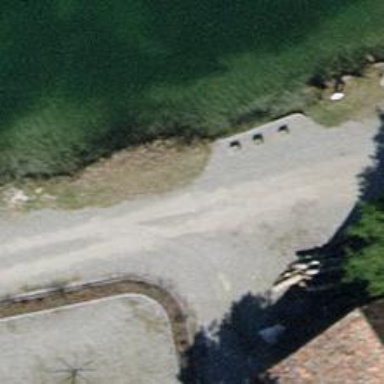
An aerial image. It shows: Concrete bench.